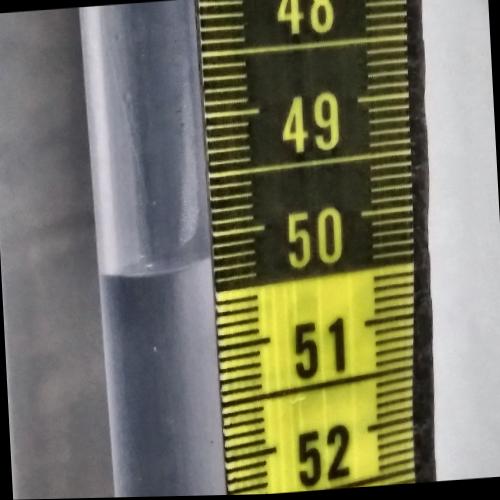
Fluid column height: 50.2 cm